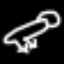
Label: frog